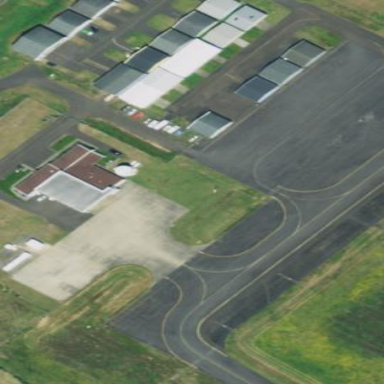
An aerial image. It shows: Paved apron at the airport.